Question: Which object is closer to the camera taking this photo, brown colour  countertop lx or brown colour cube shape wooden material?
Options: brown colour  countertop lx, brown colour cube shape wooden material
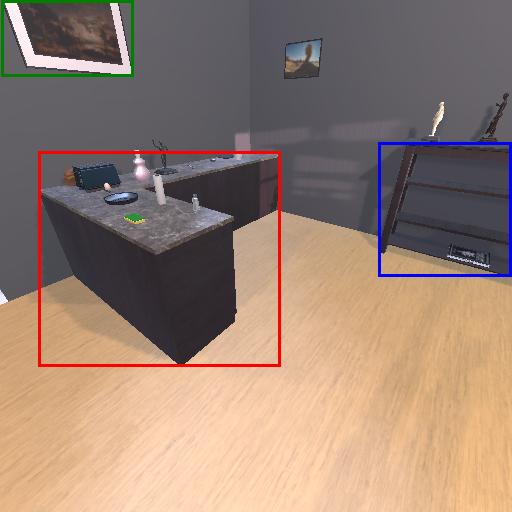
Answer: brown colour  countertop lx